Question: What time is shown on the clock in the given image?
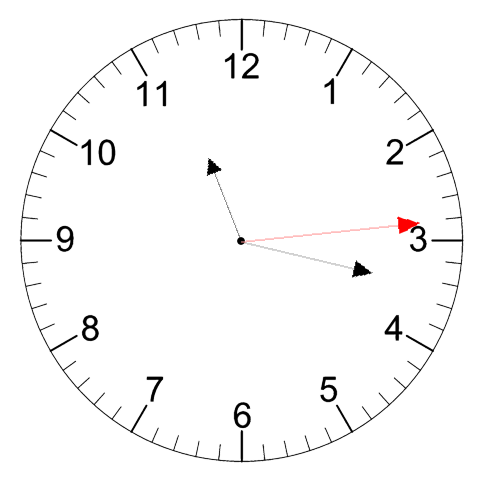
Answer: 11:17:14